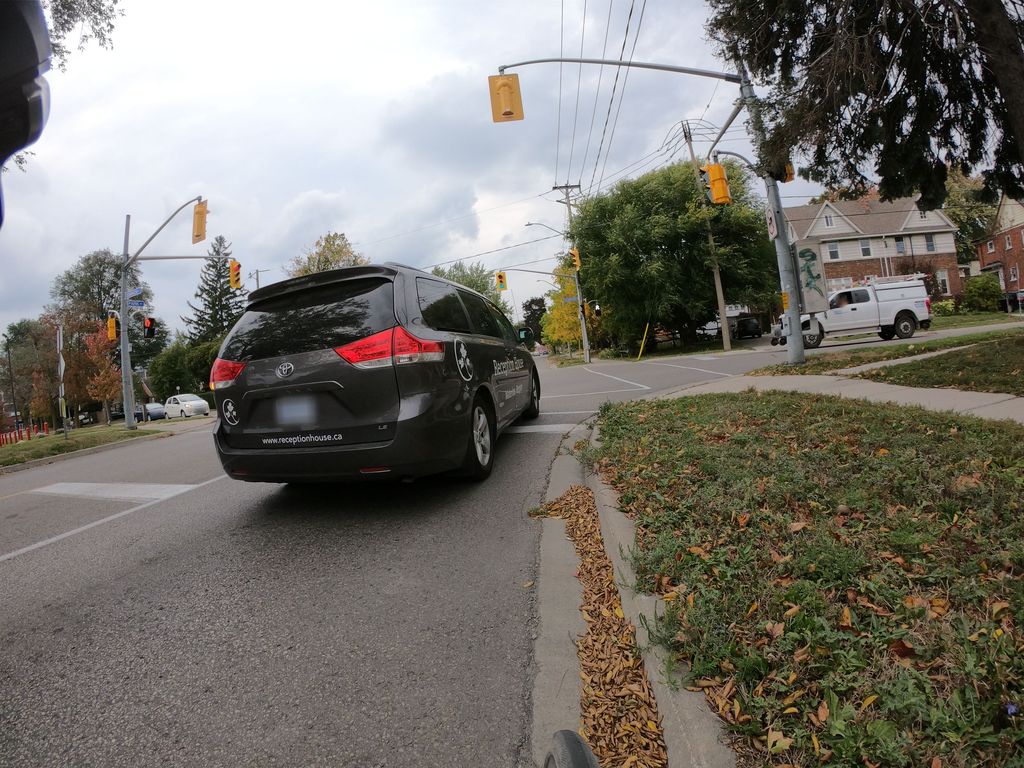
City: kitchener-waterloo